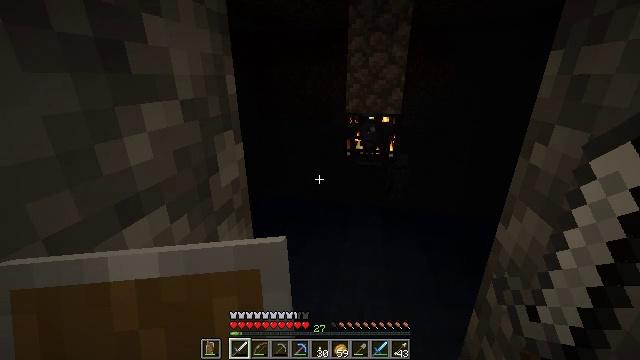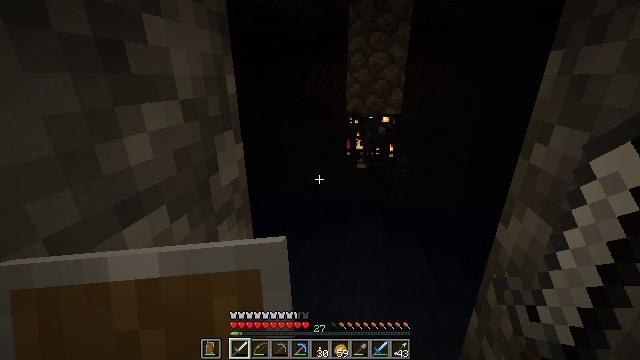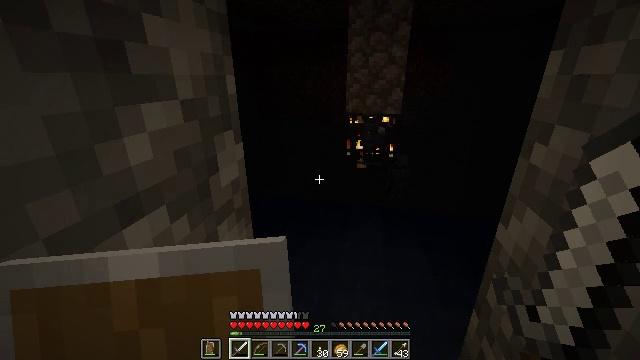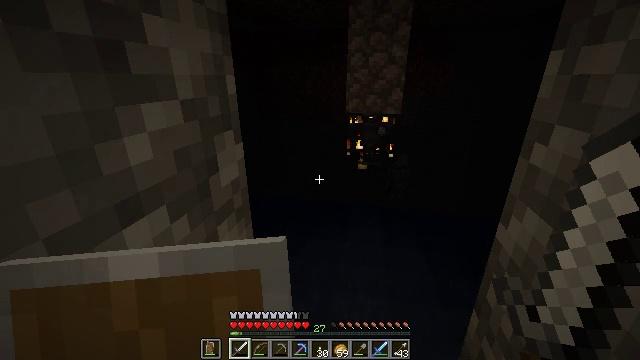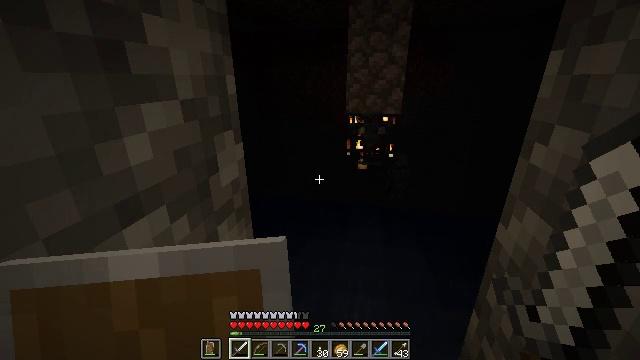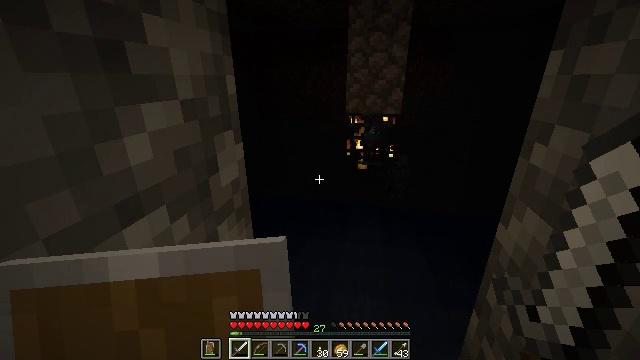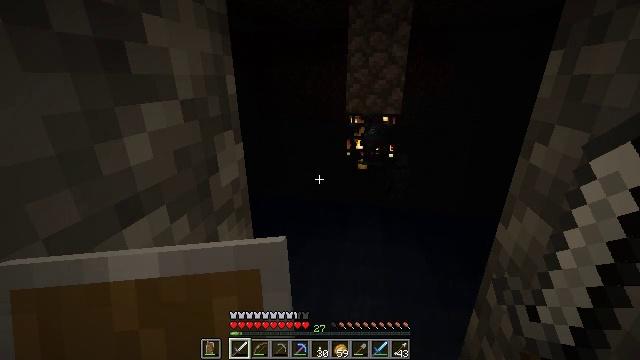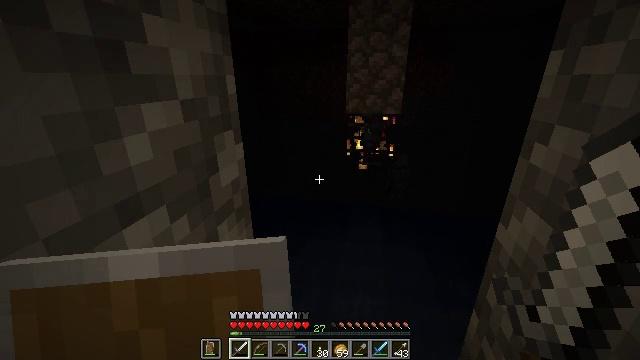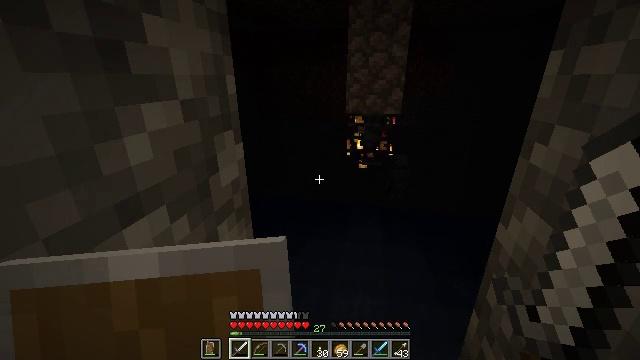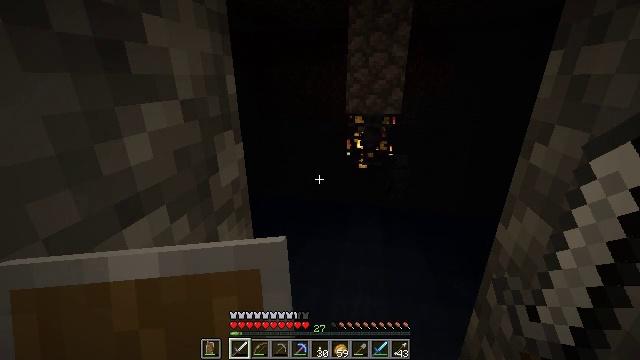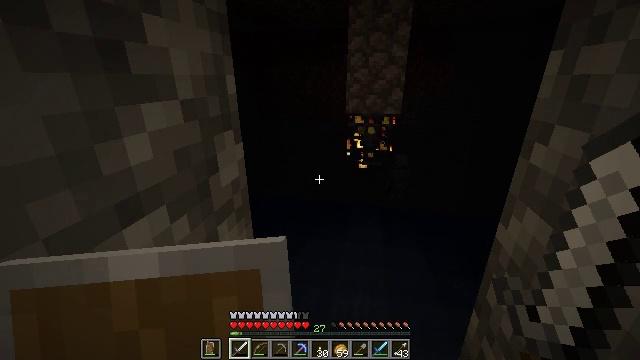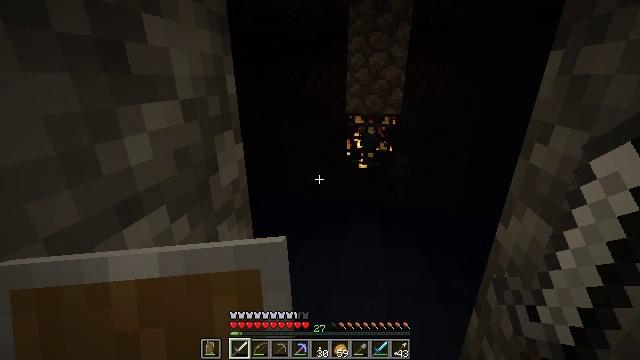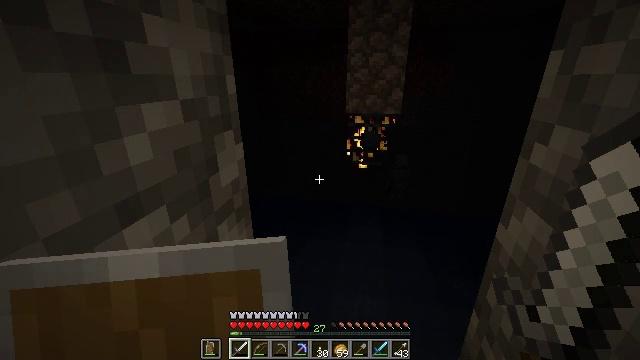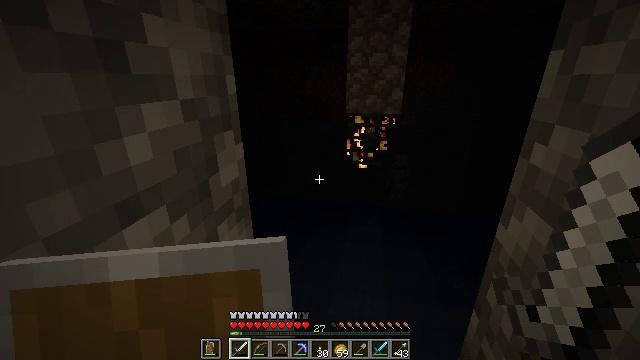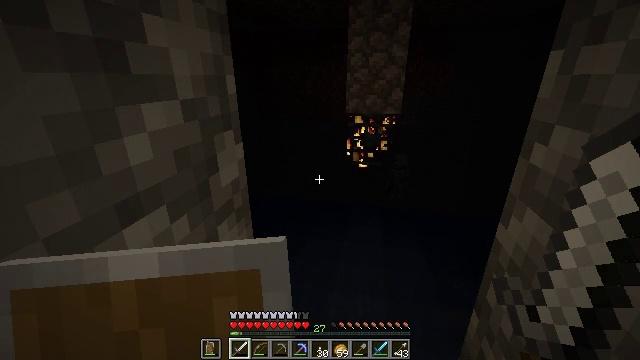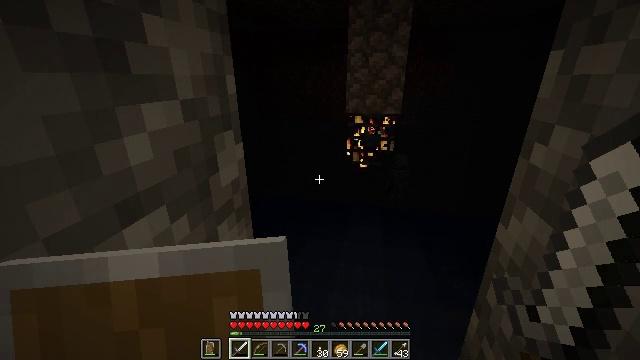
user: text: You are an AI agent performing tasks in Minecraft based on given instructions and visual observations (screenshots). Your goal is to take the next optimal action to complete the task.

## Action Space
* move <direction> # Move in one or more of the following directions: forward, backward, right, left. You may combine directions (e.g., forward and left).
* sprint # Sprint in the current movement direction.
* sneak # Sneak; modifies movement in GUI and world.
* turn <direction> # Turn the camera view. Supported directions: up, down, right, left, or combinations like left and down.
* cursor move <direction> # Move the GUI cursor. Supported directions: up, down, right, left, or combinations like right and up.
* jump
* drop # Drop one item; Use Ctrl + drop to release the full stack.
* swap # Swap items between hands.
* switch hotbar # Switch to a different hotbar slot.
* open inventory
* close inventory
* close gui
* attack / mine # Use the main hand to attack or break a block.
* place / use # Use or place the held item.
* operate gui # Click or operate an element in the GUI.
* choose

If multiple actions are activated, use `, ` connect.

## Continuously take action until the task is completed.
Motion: motion action
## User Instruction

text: Remove an iron sword from the inventory.
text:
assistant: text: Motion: no_op
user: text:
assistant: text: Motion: no_op
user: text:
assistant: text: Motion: no_op
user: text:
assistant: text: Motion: no_op
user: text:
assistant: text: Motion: no_op
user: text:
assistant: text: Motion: no_op
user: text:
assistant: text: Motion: no_op
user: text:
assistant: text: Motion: no_op
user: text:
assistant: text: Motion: no_op
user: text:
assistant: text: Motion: no_op
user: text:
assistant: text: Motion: no_op
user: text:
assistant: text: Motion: no_op
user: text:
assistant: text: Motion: no_op
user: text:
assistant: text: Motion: no_op
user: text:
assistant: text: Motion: no_op
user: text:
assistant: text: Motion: no_op
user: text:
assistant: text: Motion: no_op
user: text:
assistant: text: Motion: no_op
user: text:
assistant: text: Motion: no_op
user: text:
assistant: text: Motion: no_op
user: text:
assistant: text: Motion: no_op
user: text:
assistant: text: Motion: no_op
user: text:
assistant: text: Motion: no_op
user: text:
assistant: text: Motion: no_op
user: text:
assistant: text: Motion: no_op
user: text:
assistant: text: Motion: no_op
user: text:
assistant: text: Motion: no_op
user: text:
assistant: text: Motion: no_op
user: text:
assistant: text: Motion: no_op
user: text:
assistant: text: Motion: no_op